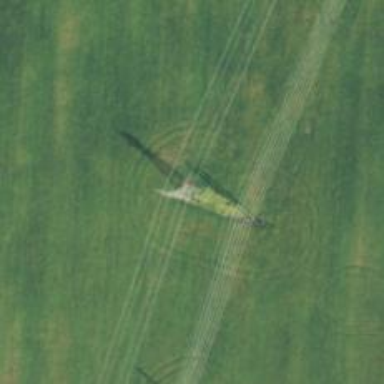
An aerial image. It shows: Lattice structure tower used for power transmission.